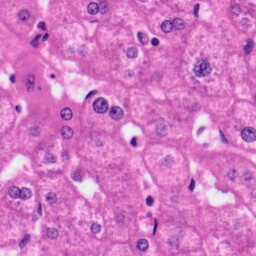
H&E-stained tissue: Liver